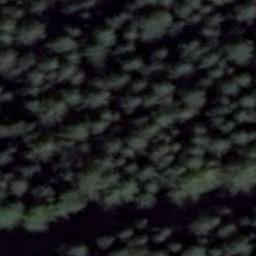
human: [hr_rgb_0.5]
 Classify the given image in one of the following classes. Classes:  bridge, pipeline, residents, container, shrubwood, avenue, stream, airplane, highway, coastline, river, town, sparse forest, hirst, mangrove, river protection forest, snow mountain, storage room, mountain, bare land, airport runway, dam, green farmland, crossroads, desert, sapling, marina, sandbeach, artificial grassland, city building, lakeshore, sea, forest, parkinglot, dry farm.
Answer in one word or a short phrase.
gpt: forest